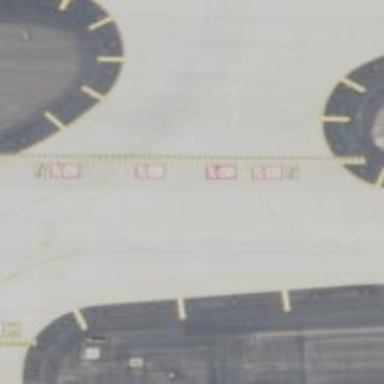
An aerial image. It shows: Image of taxiway at airport.